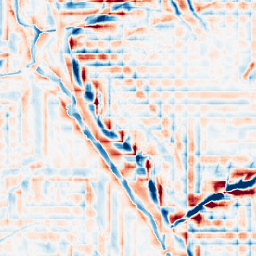
Category: wavelet
Decomposition family: wavelet_dwt
Decomposition parameters: wavelet: db2
level: 4
Upsampling method: sinc_blackman
Upsampling parameters: scale: 2
kernel_size: 8
Upsampling scale: 2